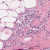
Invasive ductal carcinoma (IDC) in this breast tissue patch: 0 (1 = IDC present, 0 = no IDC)